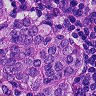
Metastatic tissue present: yes